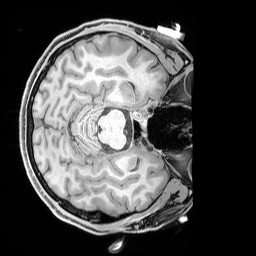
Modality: T1w
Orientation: axial
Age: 33
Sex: male
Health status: healthy
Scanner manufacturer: siemens
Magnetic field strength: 3 T
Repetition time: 1.65 s
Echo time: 0.00182 s